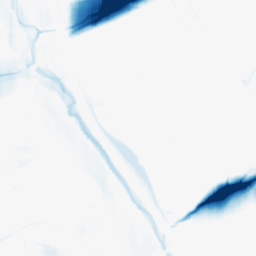
Category: morphological
Decomposition family: morphological_ellipse
Decomposition parameters: operation: closing
width: 50
height: 5
Upsampling method: sinc_hamming
Upsampling parameters: scale: 2
kernel_size: 8
Upsampling scale: 2